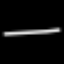
Label: line